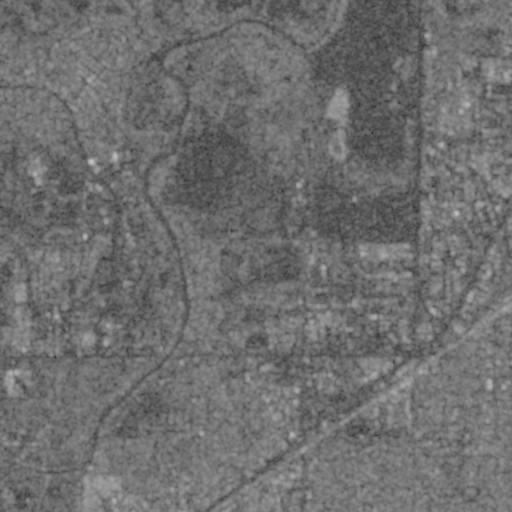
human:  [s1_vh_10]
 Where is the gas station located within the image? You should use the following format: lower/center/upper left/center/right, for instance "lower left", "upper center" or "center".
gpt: The gas station is located in the upper left of the image.
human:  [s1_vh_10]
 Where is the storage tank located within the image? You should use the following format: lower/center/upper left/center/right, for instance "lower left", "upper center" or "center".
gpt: The storage tank is located in the lower right of the image.
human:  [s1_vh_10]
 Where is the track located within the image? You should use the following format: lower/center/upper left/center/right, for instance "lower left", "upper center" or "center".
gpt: The track is located in the center left of the image.
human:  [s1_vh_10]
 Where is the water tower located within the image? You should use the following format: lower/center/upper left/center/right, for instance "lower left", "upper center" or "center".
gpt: The water tower is located in the lower left of the image.
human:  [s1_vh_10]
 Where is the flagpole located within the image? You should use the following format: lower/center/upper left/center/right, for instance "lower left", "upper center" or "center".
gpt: The flagpole is located in the upper left of the image.
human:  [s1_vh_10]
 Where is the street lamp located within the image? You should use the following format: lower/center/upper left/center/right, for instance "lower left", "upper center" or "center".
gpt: The street lamp is located in the left of the image.
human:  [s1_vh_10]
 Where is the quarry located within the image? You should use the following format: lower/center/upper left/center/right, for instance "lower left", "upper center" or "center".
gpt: There is no quarry in the image.

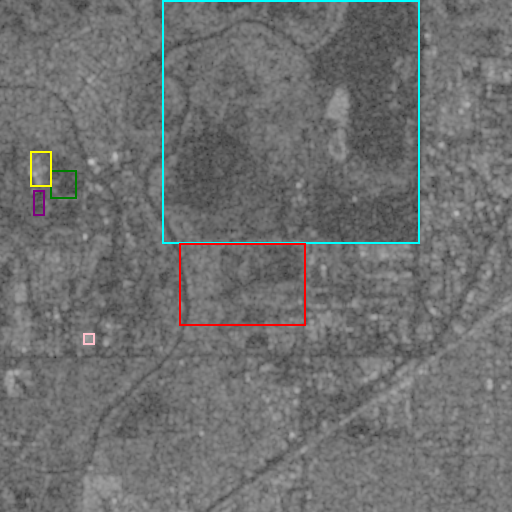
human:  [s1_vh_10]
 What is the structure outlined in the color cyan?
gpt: The structure outlined in cyan is a landfill.
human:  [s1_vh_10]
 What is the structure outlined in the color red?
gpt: The structure outlined in red is a park.
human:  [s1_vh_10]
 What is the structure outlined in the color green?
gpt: The structure outlined in green is a parking lot.
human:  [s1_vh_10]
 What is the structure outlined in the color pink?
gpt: The structure outlined in pink is a power substation.
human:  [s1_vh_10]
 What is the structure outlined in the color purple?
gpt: The structure outlined in purple is a track.
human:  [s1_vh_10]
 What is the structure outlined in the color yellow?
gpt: The structure outlined in yellow is a building.
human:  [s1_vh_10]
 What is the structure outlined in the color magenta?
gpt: There is no magenta outline.